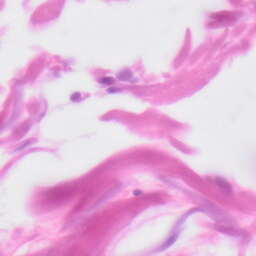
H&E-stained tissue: Skin